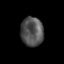
Tissue: prostate
Cell type: T cells
Senescence score: 0.2928
Nuclear area (px): 649
Mean DAPI intensity: 82.382